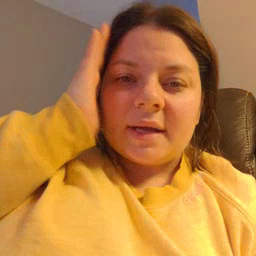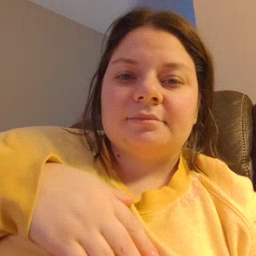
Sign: bed